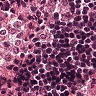
Metastatic tissue present: no